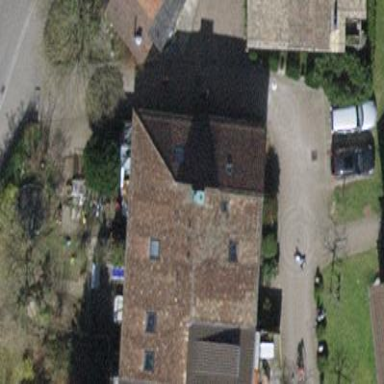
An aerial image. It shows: Semidetached house with tile roof.